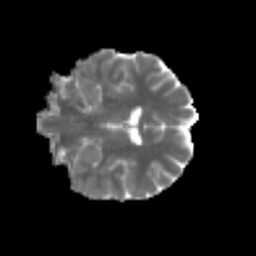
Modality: MD
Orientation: coronal
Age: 47
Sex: male
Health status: healthy
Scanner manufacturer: siemens
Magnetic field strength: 3 T
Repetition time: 3.6 s
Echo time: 0.092 s